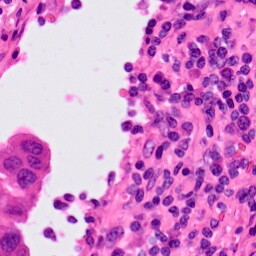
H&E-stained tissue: Lung